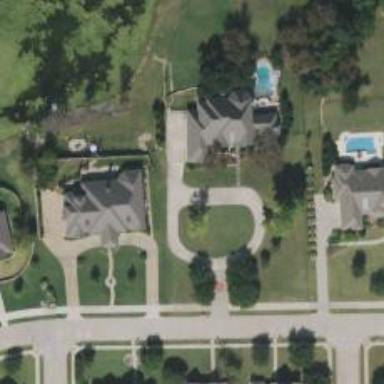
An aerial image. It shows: Driveway.